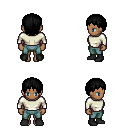
a pixel art fantasy rpg character, female body template, human, dark skin, white long-sleeve shirt, teal pants, black plain hairstyle, black shoes, four views (front, back, left, right), 2x2 character sprite sheet, small pixel art, hard edges, no anti-aliasing